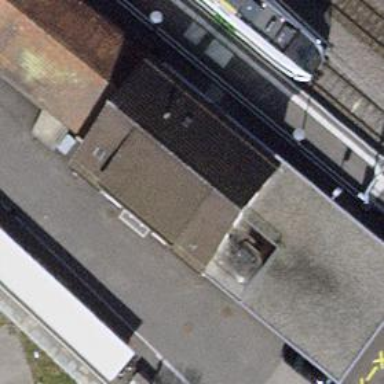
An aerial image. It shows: Transportation building with gabled roof.